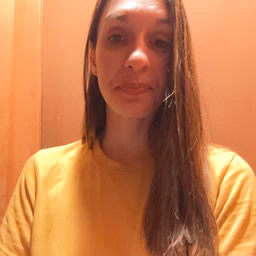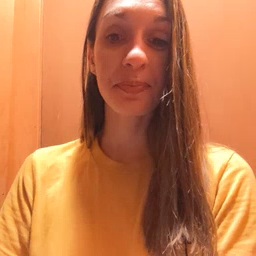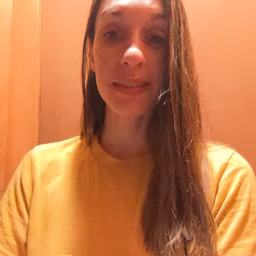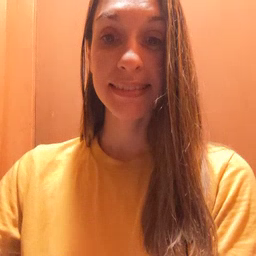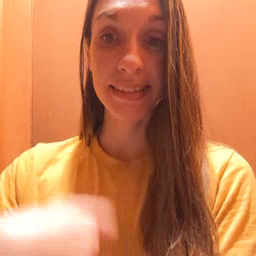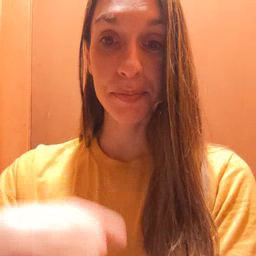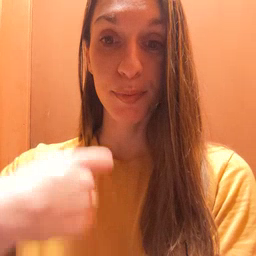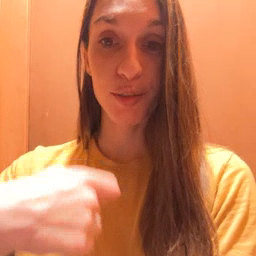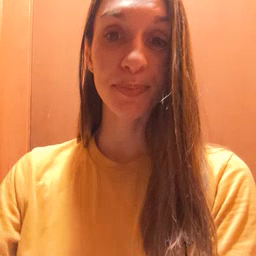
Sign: zipper